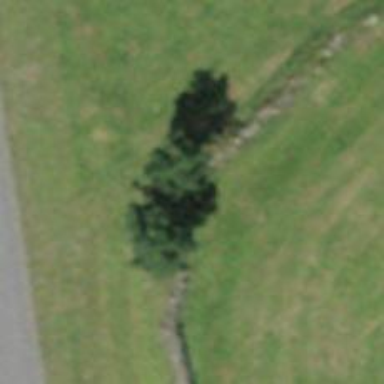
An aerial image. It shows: Dry stone wall barrier.